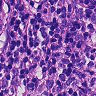
Metastatic tissue present: yes